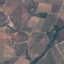
Land use / land cover: PermanentCrop